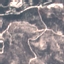
Land use / land cover class: HerbaceousVegetation